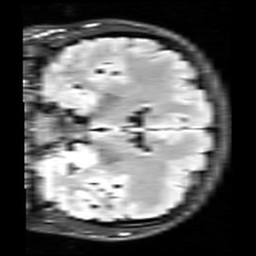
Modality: FLAIR
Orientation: coronal
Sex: female
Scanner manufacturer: siemens
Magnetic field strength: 3 T
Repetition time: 10 s
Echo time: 0.09 s